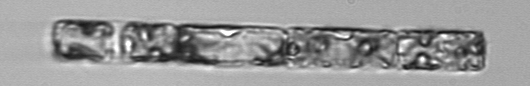
Label: Guinardia_delicatula